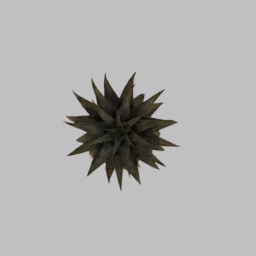
Label: nature